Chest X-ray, AP view. Patient: 60 years old, sex M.
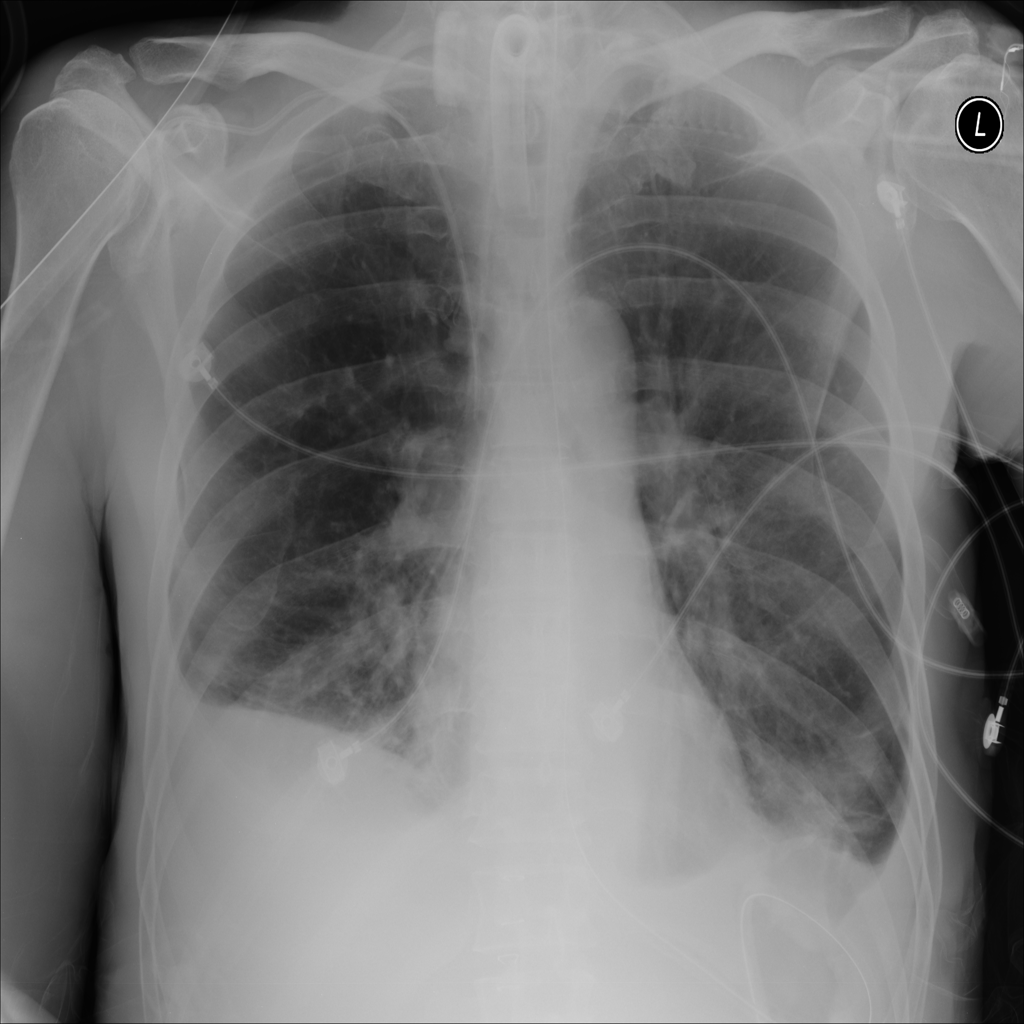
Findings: No Finding